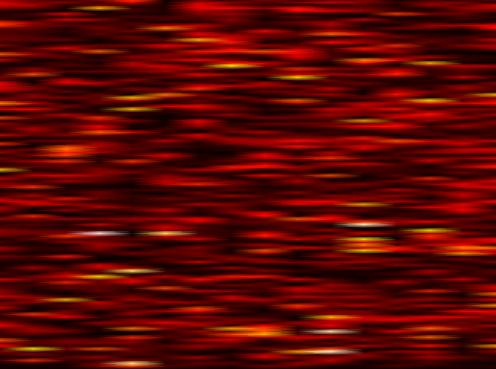
Label: OFDM